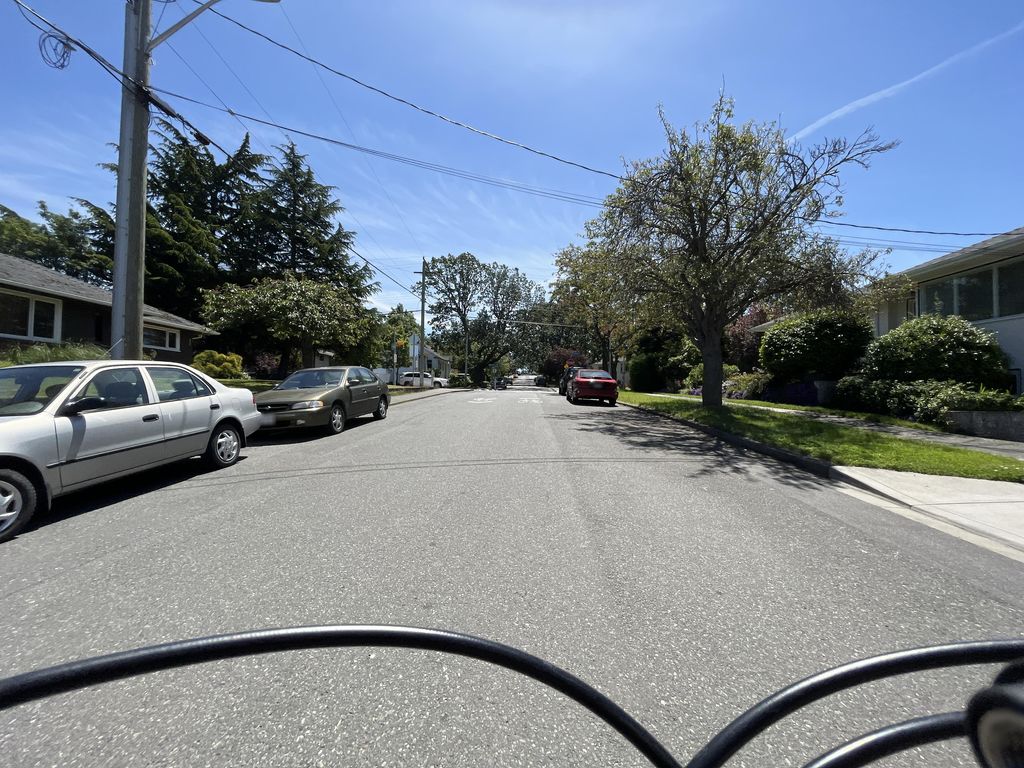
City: victoria